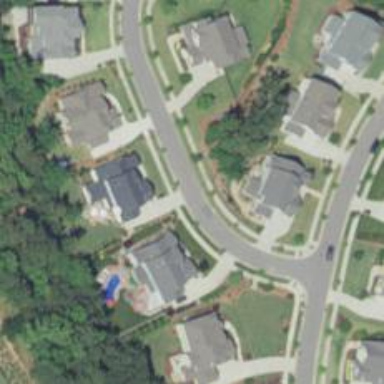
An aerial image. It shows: Residential road with asphalt surface and separate sidewalk.